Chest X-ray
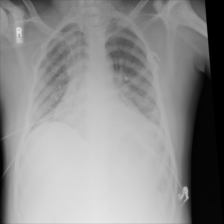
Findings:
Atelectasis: negative
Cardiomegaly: positive
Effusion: negative
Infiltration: positive
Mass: negative
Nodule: negative
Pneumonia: negative
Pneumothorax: negative
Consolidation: negative
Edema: negative
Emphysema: negative
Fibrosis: negative
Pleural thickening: negative
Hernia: negative